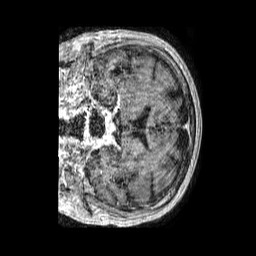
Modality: T1w
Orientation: coronal
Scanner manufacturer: philips
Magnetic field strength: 1.5 T
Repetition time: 0.007763 s
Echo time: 0.003599 s